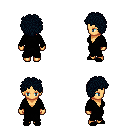
a pixel art fantasy rpg character, female body template, human, tanned skin, black robe, red pants, raven curly afro hairstyle, black slippers, four views (front, back, left, right), 2x2 character sprite sheet, small pixel art, hard edges, no anti-aliasing